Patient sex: F
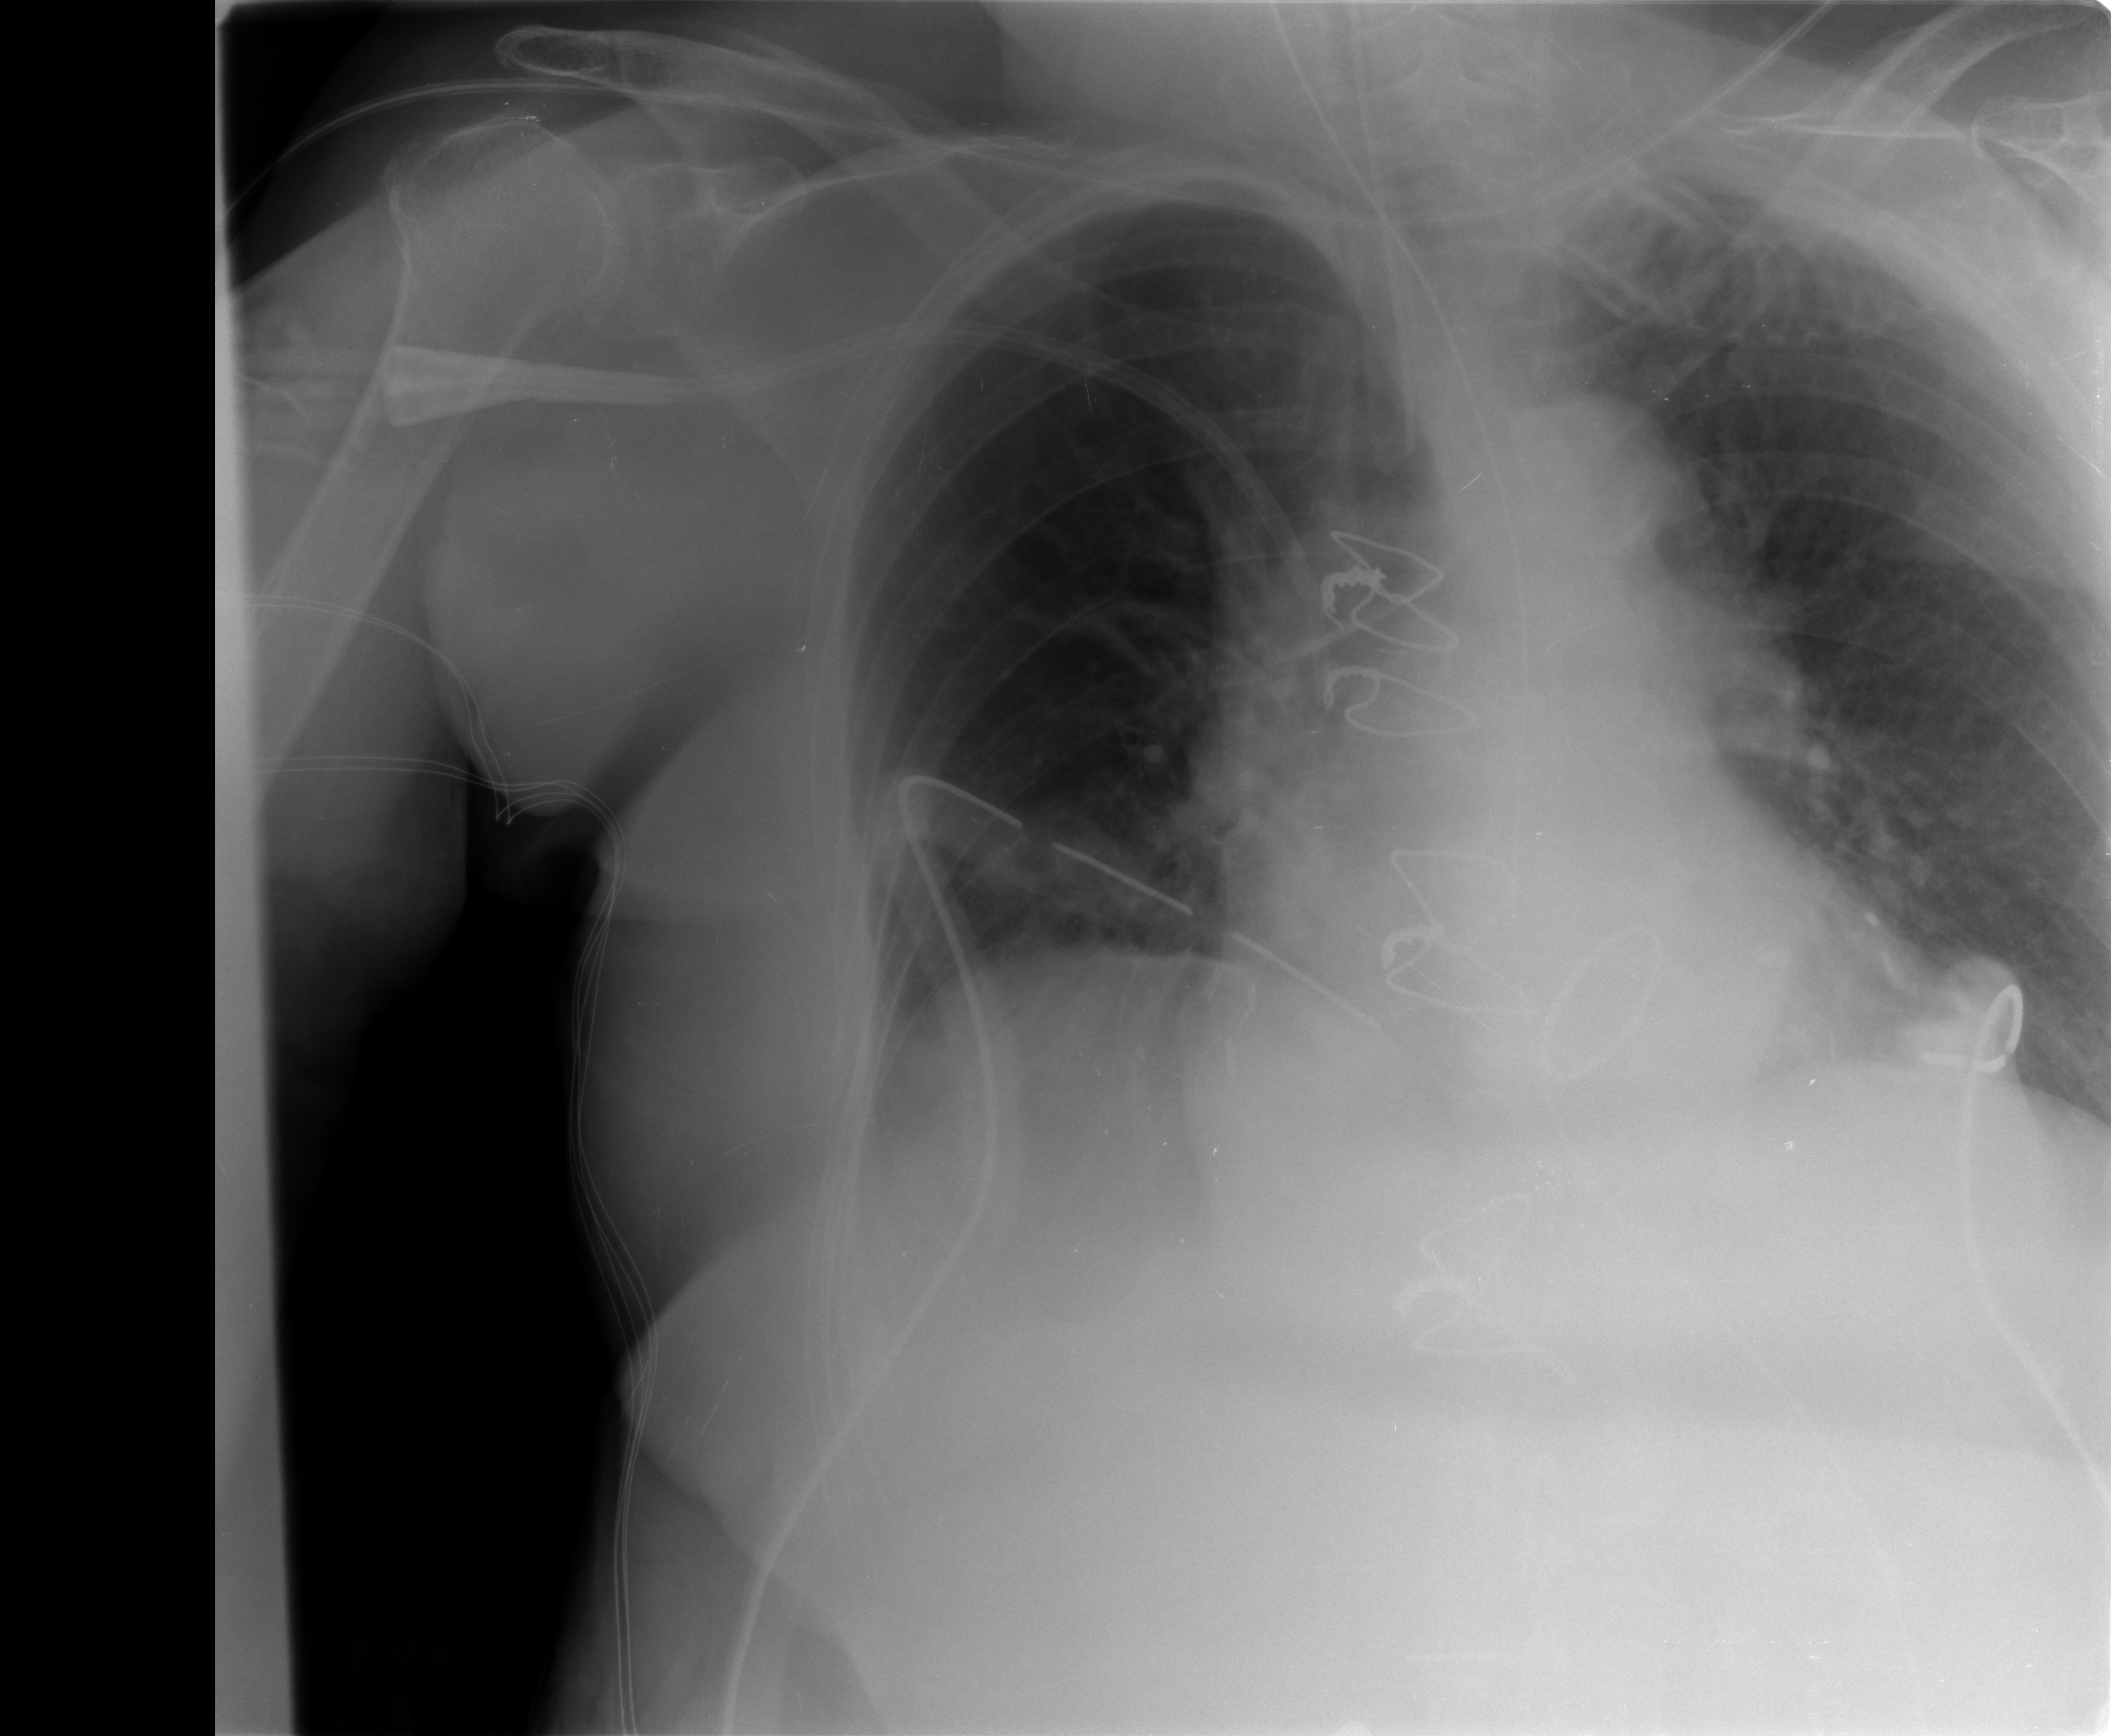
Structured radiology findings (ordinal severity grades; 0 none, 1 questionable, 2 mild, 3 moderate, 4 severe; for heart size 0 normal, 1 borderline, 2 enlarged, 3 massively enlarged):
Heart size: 2
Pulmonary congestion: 0
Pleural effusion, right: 1
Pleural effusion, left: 0
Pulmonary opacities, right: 0
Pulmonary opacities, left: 0
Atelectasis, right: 2
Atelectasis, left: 2